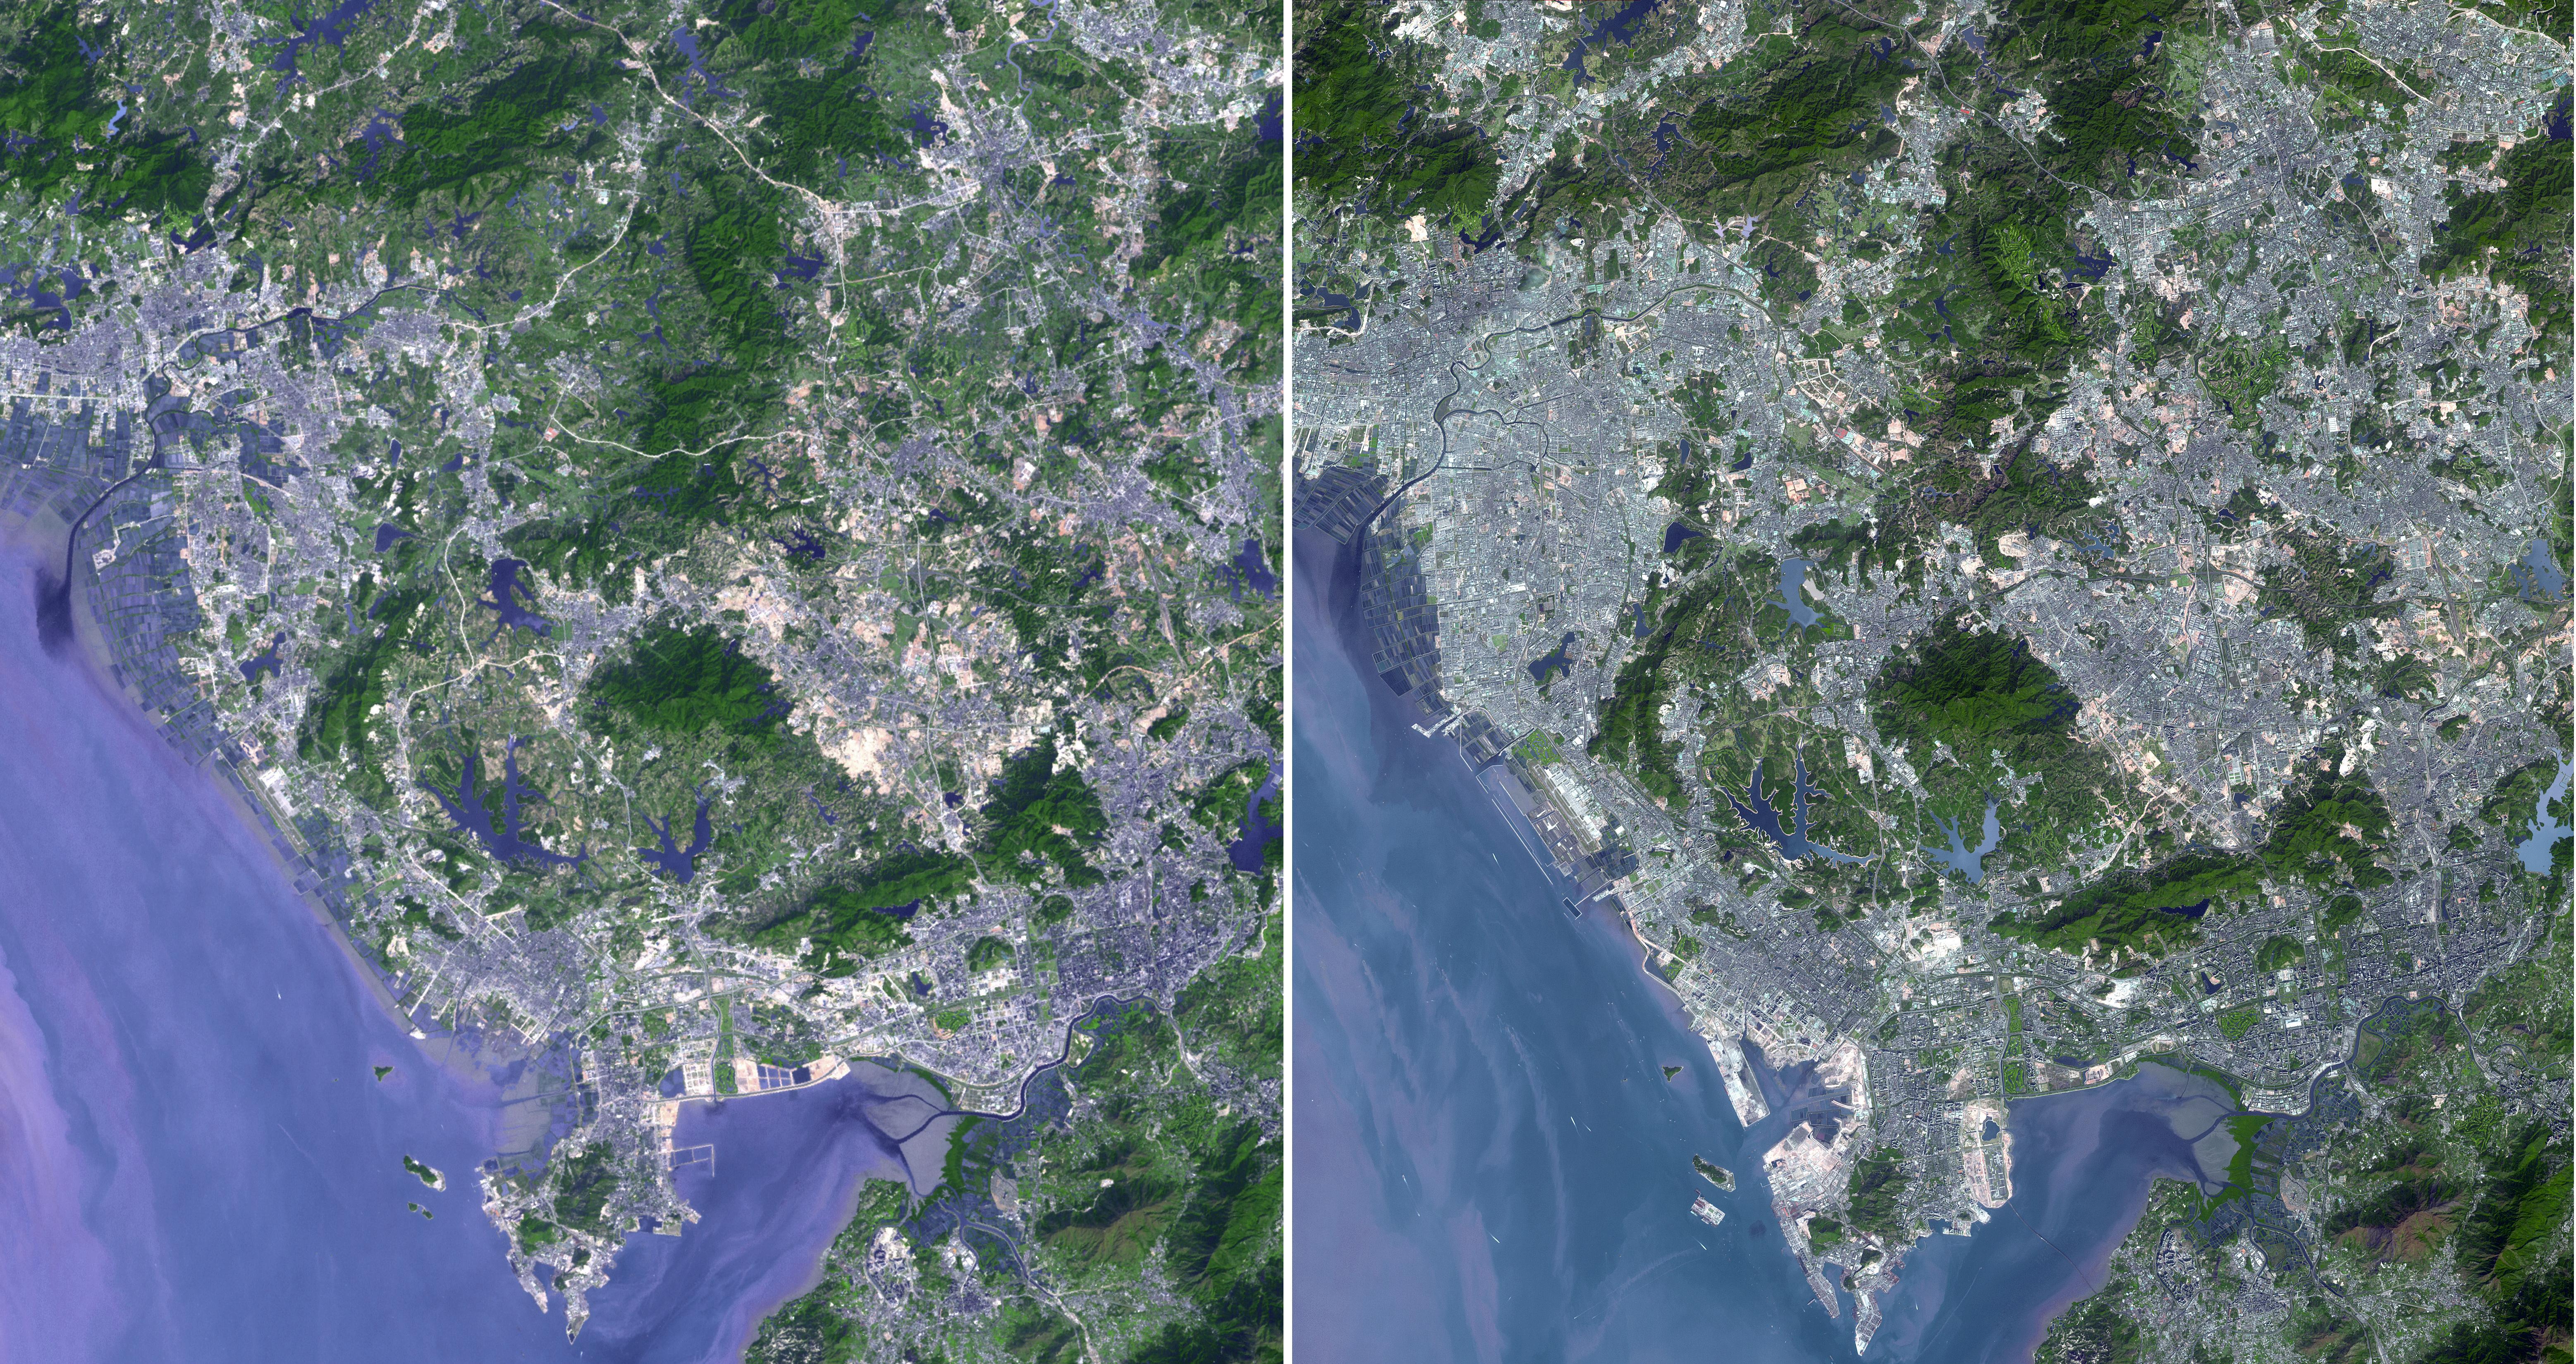
Shenzhen, PRC Earth, Terra